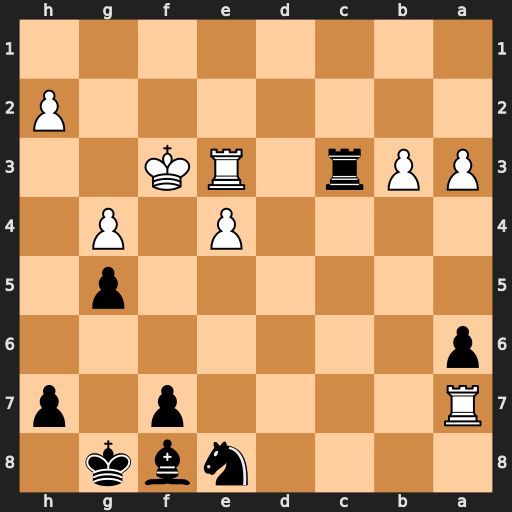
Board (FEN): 4nbk1/R4p1p/p7/6p1/4P1P1/PPr1RK2/7P/8
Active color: b
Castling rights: -
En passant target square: -
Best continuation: Rxe3+ Kxe3 Bc5+ Kf3 Bxa7